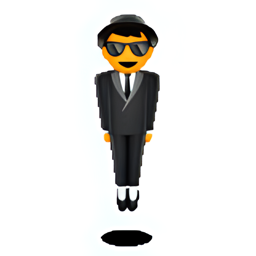
Name: man in business suit levitating
Emoji: 🕴
Group: People & Body
Sub-group: person-activity